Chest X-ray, PA view. Patient: 28 years old, sex F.
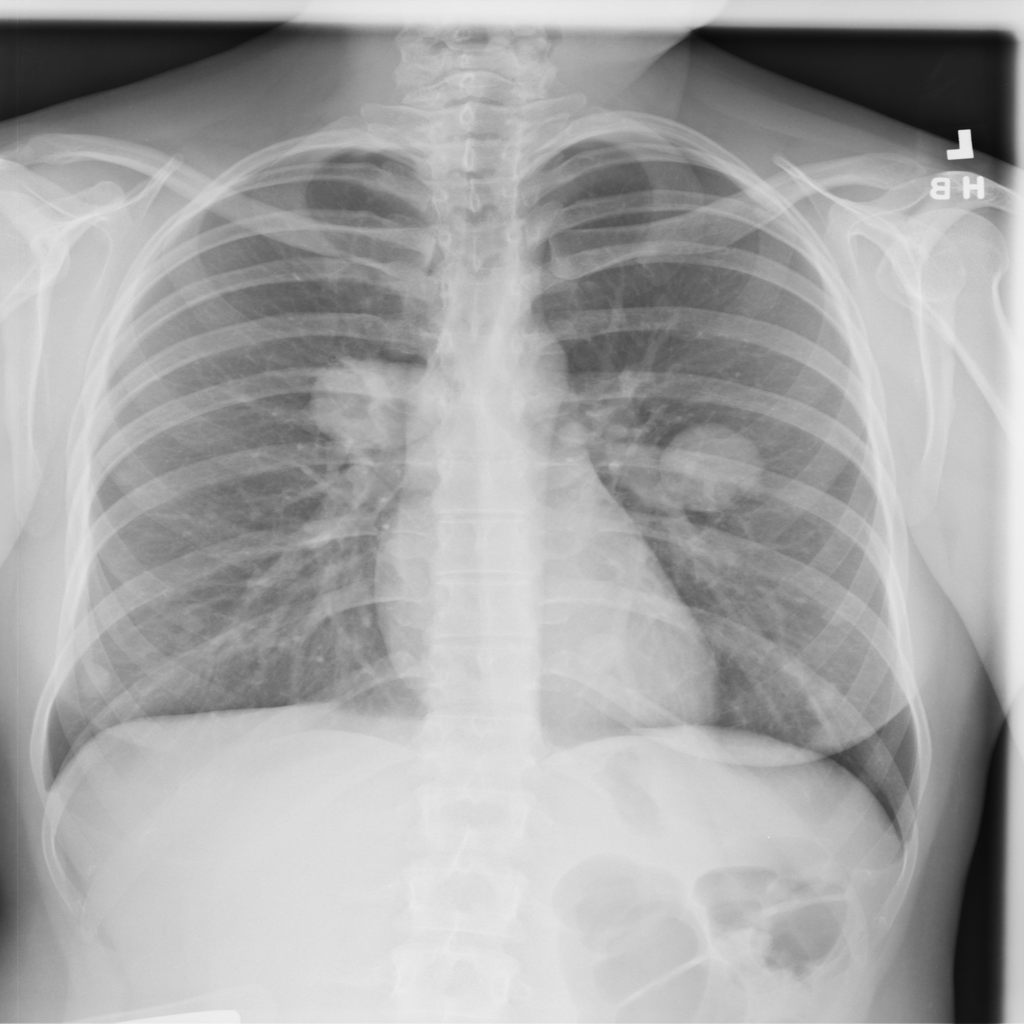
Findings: Mass